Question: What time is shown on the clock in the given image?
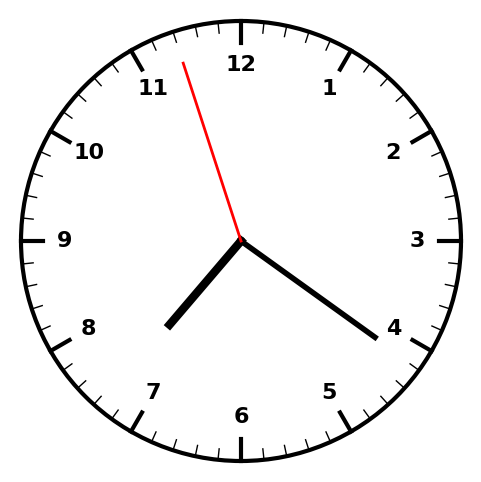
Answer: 07:20:57